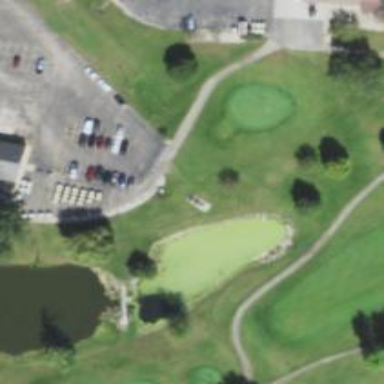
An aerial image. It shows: Service road used as golf cart path.